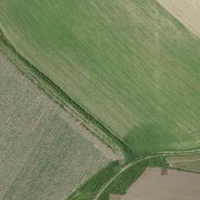
EUNIS habitat code: 52
Species observed at this site:
Ajuga reptans